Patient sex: M
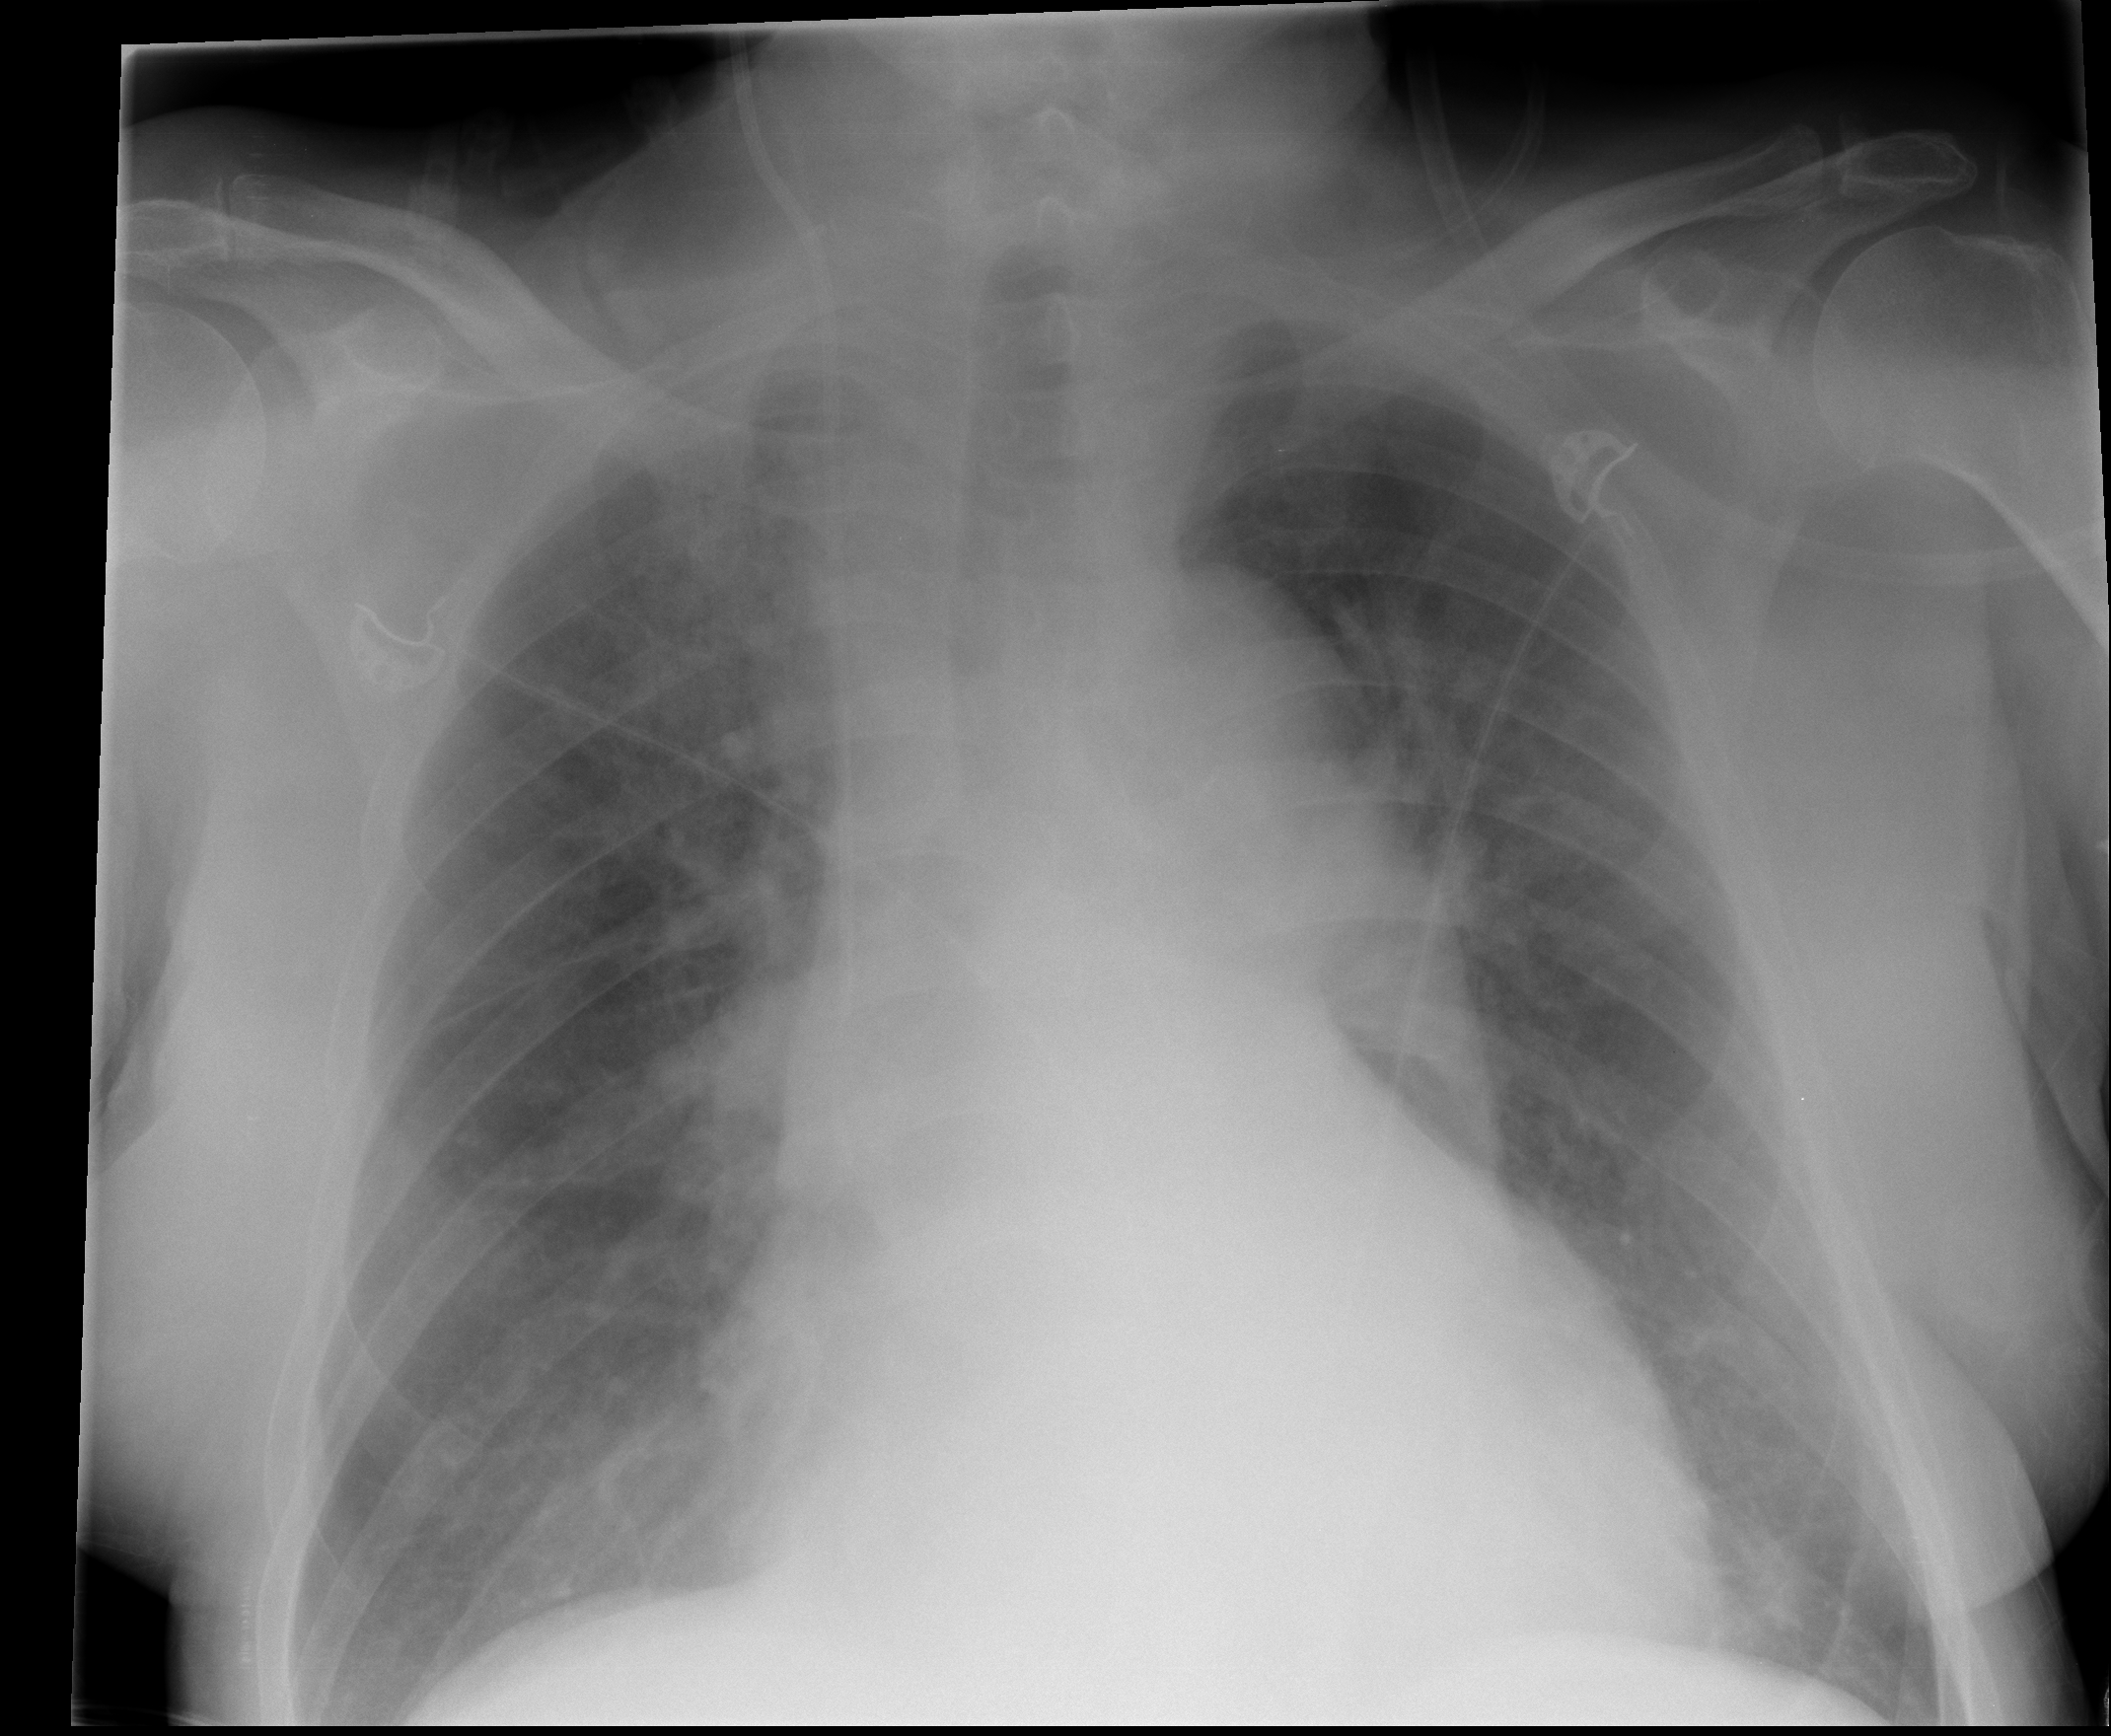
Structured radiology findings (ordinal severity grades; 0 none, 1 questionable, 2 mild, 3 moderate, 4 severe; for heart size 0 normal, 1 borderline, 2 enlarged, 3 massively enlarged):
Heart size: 2
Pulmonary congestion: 2
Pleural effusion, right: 0
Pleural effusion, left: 0
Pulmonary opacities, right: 2
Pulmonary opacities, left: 2
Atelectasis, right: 0
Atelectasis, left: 0